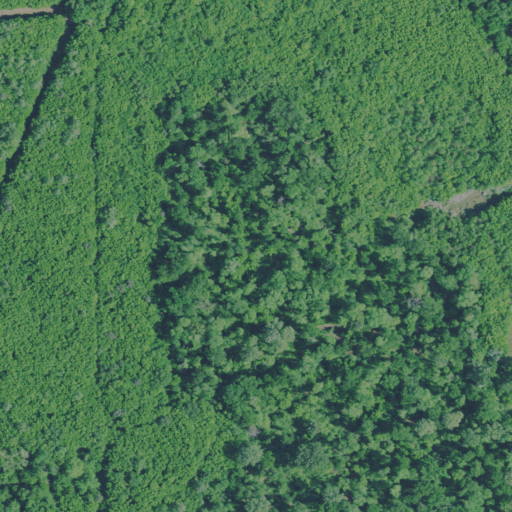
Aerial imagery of cape in South Carolina named Bell Hall Neck containing woody wetlands and herbaceous wetlands